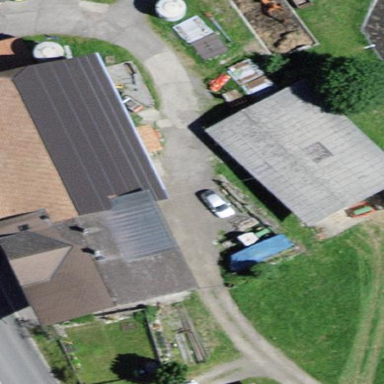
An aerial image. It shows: Farmyard area.